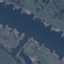
Land use / land cover class: River